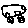
Label: car